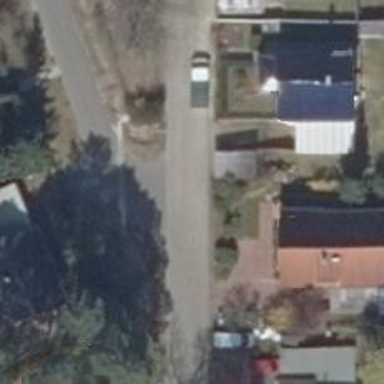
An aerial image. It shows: Residential road.